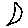
Label: moon